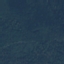
Land use / land cover class: Forest